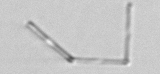
Label: Nanoneis